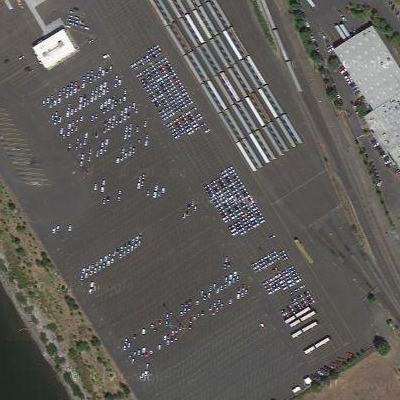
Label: Parking